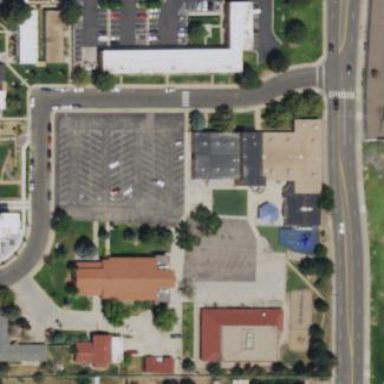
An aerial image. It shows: School building or complex.